三年级 · 度量几何学
求下面图形的面积。(单位：米)

(1)

12

(2)

16

21．_计算图中阴影部分的面积。

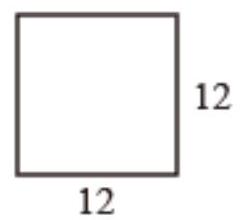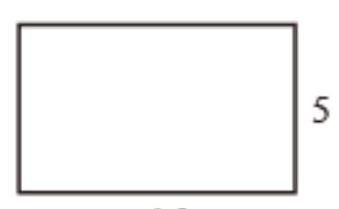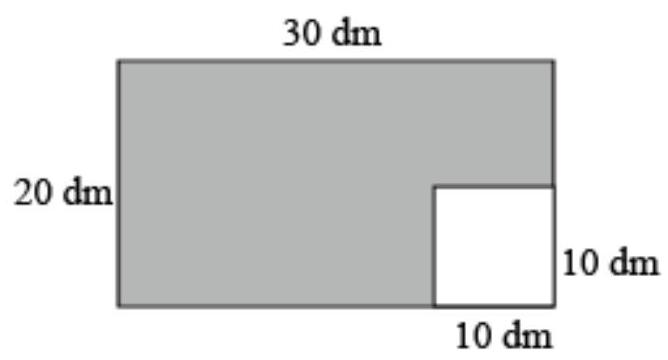
答案: 解(1) 144 平方米;

(2) 80 平方米;
【分析】图一为正方形，正方形的面积 $=$ 边长 $\times$ 边长;

图二为长方形, 长方形的面积 $=$ 长 $\times$ 宽, 依此列式并计算即可。

【详解】 (1) $12 \times 12=144$ (平方米)

(2) $16 \times 5=80$ (平方米)